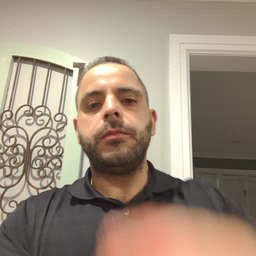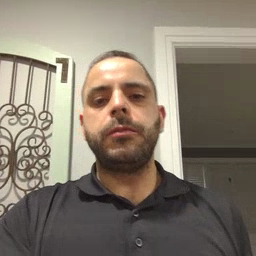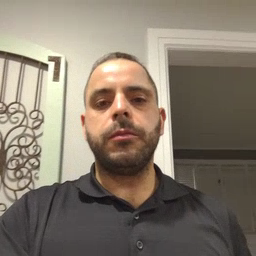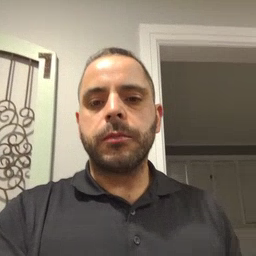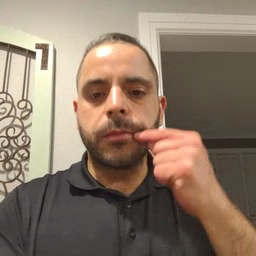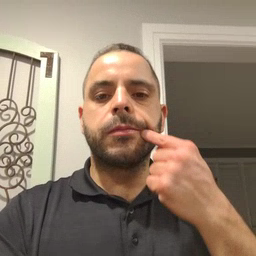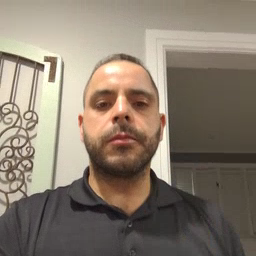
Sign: smile